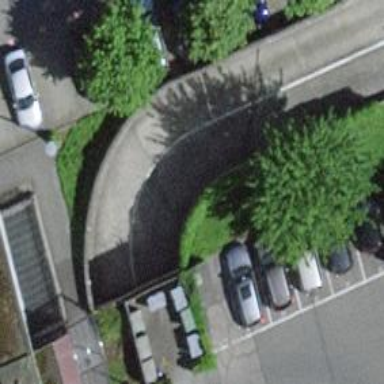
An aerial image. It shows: Parking area with park and ride facility.